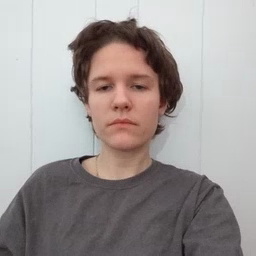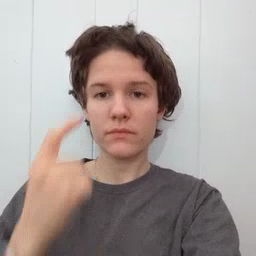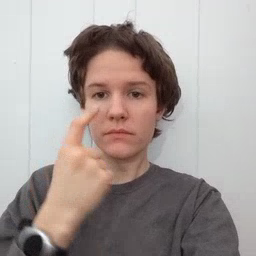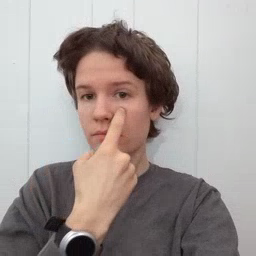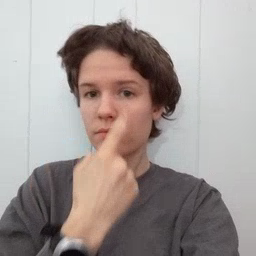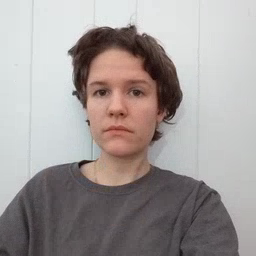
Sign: eye